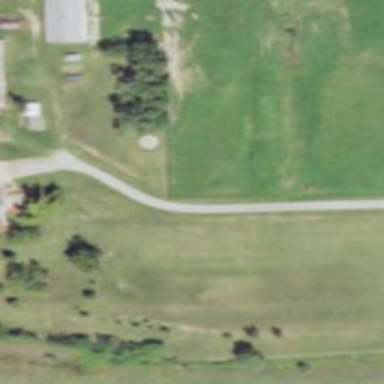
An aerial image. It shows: Driveway leading to service road.